Question: I have the following tables:

How can I calculate values in column C3 based on the second table?
Basically, for first row I have Product = A and Quantity = 5.
So the unit price will be taken from the second table (Product = A, Quantity < 10): 4.5
So value will be 5 * 4.5 = 22,5
I am not sure but I might do this with VLOOKUP?
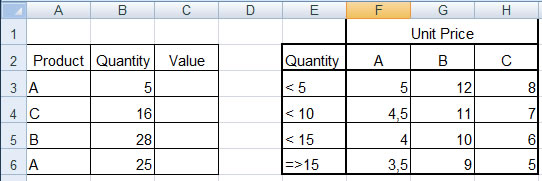
Answer: In the cells adjacent to the reference table, put the following values:
- - - -
In C3, put the formula:
'''
=INDEX($F$3:$H$6,MATCH(B3,$I$3:$I$6,1),MATCH(A3,$F$2:$H$2,0))*B3
'''
You can then drag it down.
If you want to use vlookup, you might go with putting the values I mentioned above in cells D3 to D6 and use the formula:
'''
=VLOOKUP(B3,D:H,MATCH(A3,$F$2:$H$2,0)+2)*B3
'''